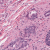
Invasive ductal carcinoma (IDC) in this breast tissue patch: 1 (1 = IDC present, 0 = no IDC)